Question: I am working with the iPad at the moment and am using Cocos2D. Up until now I have just been testing with the default view when dealing with Game Center. I am attempting to now set it up as I want it, which is using either full screen or PageSheet (which is shown in the image).
My question(s) is fairly simple (at least in the asking). Why exactly is it doing that? I can not figure out how to access that "wooden" frame that is drawing over top of achievement view.

Here is the code I have been using (including random stuff I have been trying) to get to a bigger view.
'''
- (void)showAchievements:(id)sender
{
GKAchievementViewController *achievements = [[GKAchievementViewController alloc] init];
if (achievements != nil)
{
achievements.achievementDelegate = self;
tempVC = [[UIViewController alloc] init];
// tempVC.modalTransitionStyle = UIModalTransitionStyleFlipHorizontal;
// tempVC.interfaceOrientation = [[UIDevice currentDevice] orientation];
[achievements shouldAutorotateToInterfaceOrientation:UIInterfaceOrientationLandscapeLeft];
[achievements shouldAutorotateToInterfaceOrientation:UIInterfaceOrientationLandscapeRight];
[tempVC shouldAutorotateToInterfaceOrientation:UIInterfaceOrientationLandscapeLeft];
[tempVC shouldAutorotateToInterfaceOrientation:UIInterfaceOrientationLandscapeRight];
// achievements.navigationController.modalPresentationStyle = UIModalPresentationPageSheet;
// tempVC.wantsFullScreenLayout = YES;
tempVC.modalPresentationStyle = UIModalPresentationPageSheet;
tempVC.view.superview.bounds = CGRectMake(0, 0, winSize.width, winSize.height);
// tempVC.view.superview
// tempVC.modalTransitionStyle = UIModalTransitionStyleCrossDissolve;
// achievements.wantsFullScreenLayout = YES;
achievements.modalPresentationStyle = UIModalPresentationPageSheet;
// achievements.modalTransitionStyle = UIModalTransitionStyleCrossDissolve;
achievements.navigationController.modalPresentationStyle = UIModalPresentationPageSheet;
// achievements. = CGRectMake(0, 0, winSize.width, winSize.height);
[[[CCDirector sharedDirector] openGLView] addSubview:tempVC.view];
[tempVC presentModalViewController:achievements animated:YES];
}
}
'''
My understanding of UIKit is extremely limited. I use Cocos2D and Box2D and pretty much nothing else (up until now anyway). Please, any help you can provide will be very much appreciated. If you could simply show me how this would be done properly (without all the junk code I have in there) that would be perfect.
Thank you :)
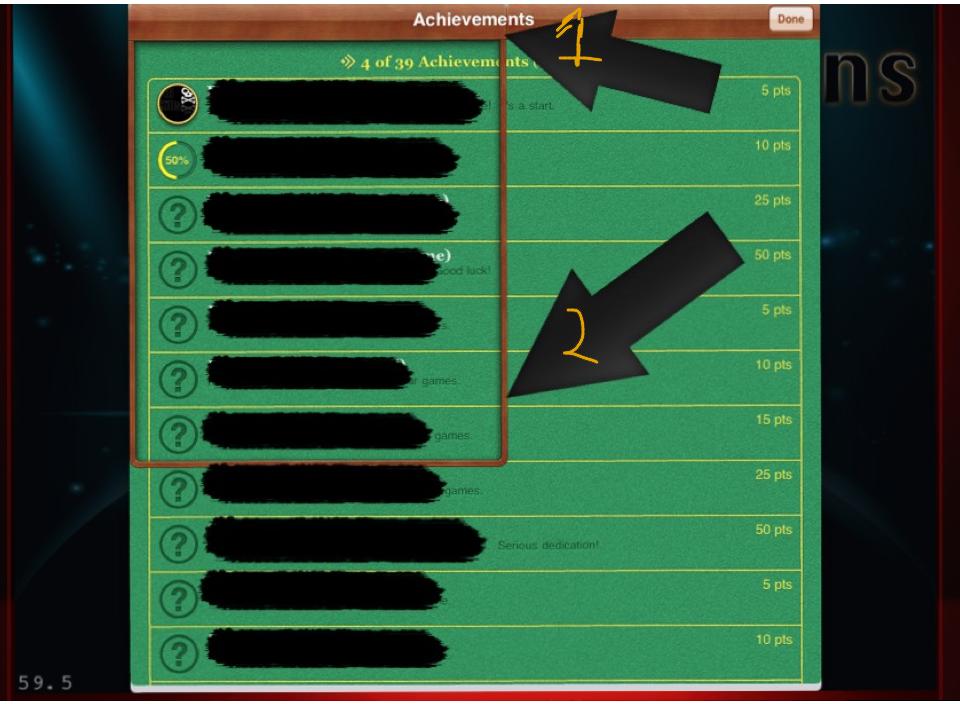
Answer: I just tried to do this with UIModalPresentationPageSheet and I see the same result, it's not just you. The "correct" way to do this is not to change the size of the modal view! :) Apple's UI designers have chosen their desired presentation style & size of the achievements view; it's best not to mess with that, for consistency between games.